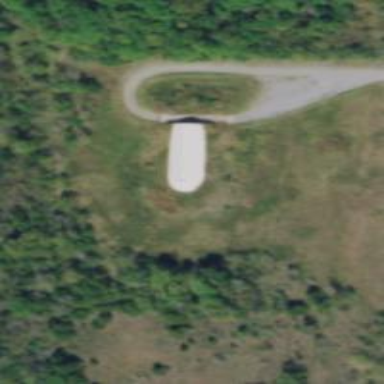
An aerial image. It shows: Military bunker for protection and defense.